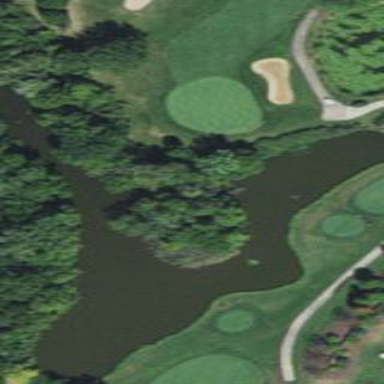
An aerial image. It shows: Water hazard on golf course.